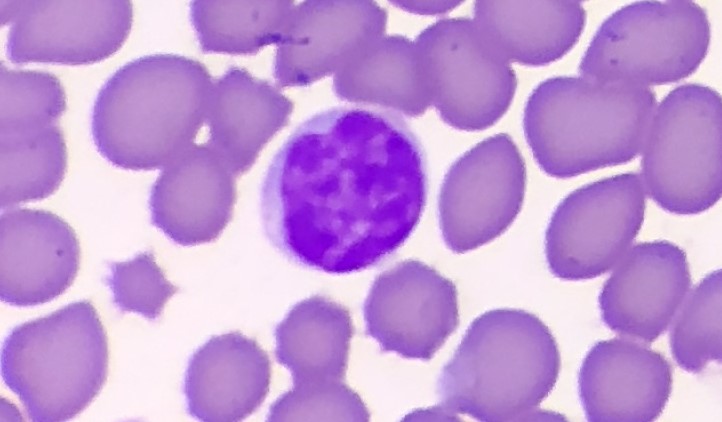
White blood cell type: Lymphocyte